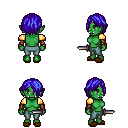
a pixel art fantasy rpg character, female body template, orc, green skin, gold arm armor, teal pants, blue bangs hairstyle, leather bracers, brown slippers, dagger, four views (front, back, left, right), 2x2 character sprite sheet, small pixel art, hard edges, no anti-aliasing